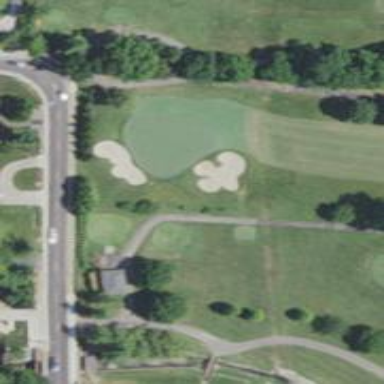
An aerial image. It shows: Golf hole.